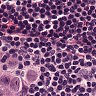
Metastatic tissue present: no